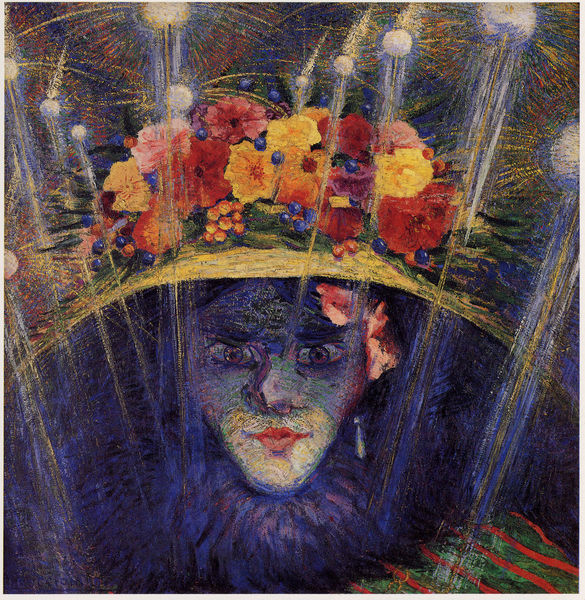
Titel: Idolo moderno
Künstler: Umberto Boccioni
Institution: Collection Mr. and Mrs. Estorick
Schlagwörter: blau, dunkel, feuer, gemälde, kopf, schatten, gelb, grün, blumen, bunt, frau, hell, hut, kreide, laternen, licht, lichter, mund, nacht, nase, ohr, ohrring, pastell, schmuck, star, stirn, stroh, weiss, zeichnung, blick, blumenhut, blüten, dame, federboa, obst, rot, schleier, ensor, expressionismus, malerei, symbolismus, augen, böse, federn, gesicht, inkarnat, kragen, mensch, pelz, bildnis, halskrause, portrait, porträt, feld, brücke, auge, kostüm, mantel, ohrringe, bühne, theater, en face, frontal, kinn, lippen, perle, rosa, schminke, früchte, sommer, bogen, italien, farben, lila, violett, ausdruck, scheinwerfer, wild, jugendstil, maskerade, strohhut, pupillen, floral, starr, streifen, strauss, stuck, lichteinfall, krempe, sonnenhut, stola, geschminkt, striche, gestalt, leuchten, blumenstrauss, regen, futurismus, maske, blitze, strahlen, clown, beeren, mohn, mohnblumen, hutschmuck, kugeln, krause, franz, femme fatale, lichtstrahlen, pelzkragen, anhänger, portät, kristall, gut, expressiv, wesen, bleich, wut, blumenschmuck, leuchtend, beere, ähren, zorn, art deco, harlekin, verrückt, chagall, grell, stifte, perlenohrring, helle, marc, stechend, pierrot, ohhring, kreidezeichnung, feuerwerk, freau, balla, kristalle, blue, raketen, pastellzeichnung, painting, starren, belgien, berühmt, blaues gesicht, schizophrenie, manisch, strahler, starrer blick, woman, hawaii, lichtstreifen, haiwaii, kußmund, rortgoirhonrth, strqhlen, symbolismus leuchtkugeln halsk, unheimlichkeit, lights, 19. jahrhundert, 20. jahrhundert, hat, straßenlicht, rote streifen, straifen, flowers, ohrringgesicht, starkfarbig, red lipstick